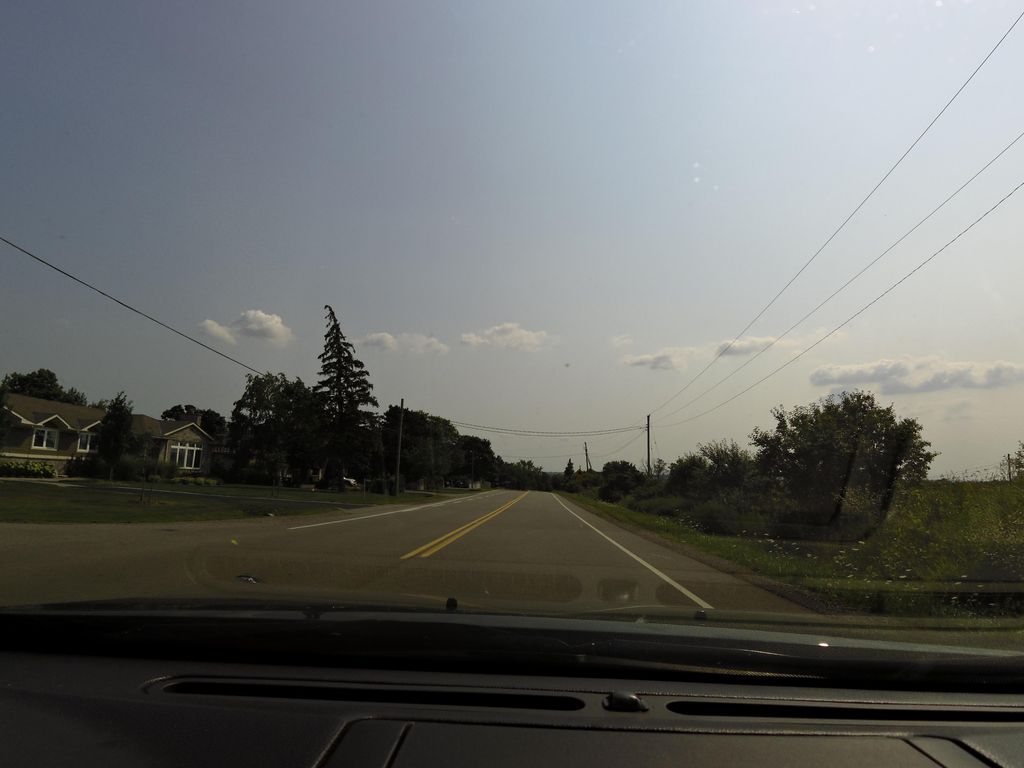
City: hamilton